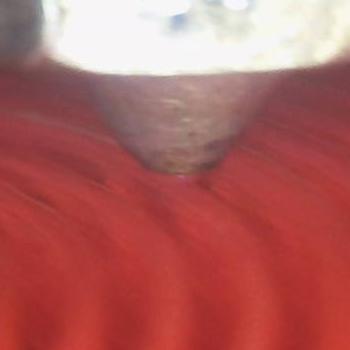
Flow rate: 141%